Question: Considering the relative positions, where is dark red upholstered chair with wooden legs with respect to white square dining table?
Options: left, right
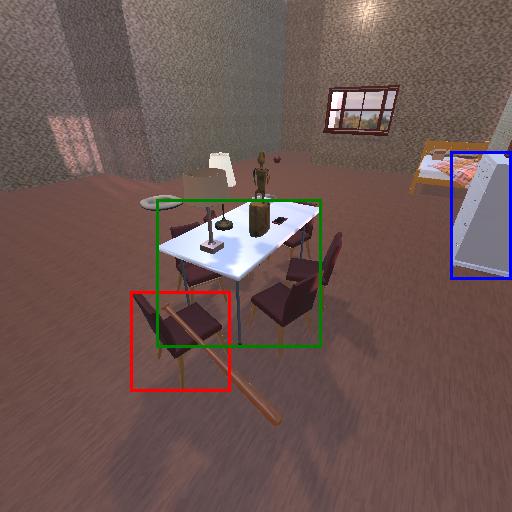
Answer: left